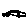
Label: car